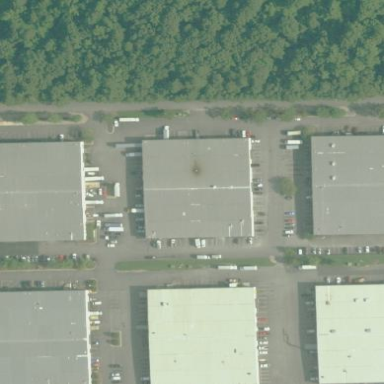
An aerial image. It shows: Commercial building.